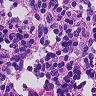
Metastatic tissue present: no